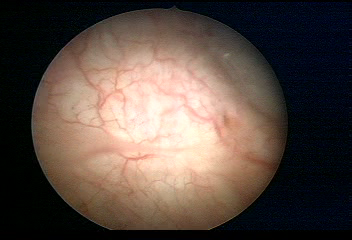
Modality: WLC
Class: Normal mucosa
Bladder cancer association: No